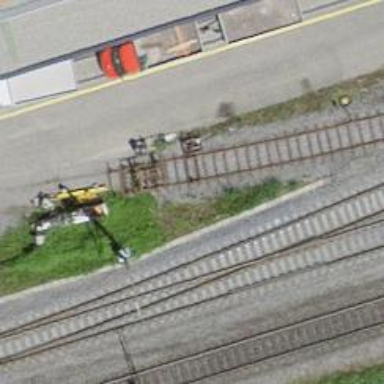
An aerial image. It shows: Single-track railway yard.